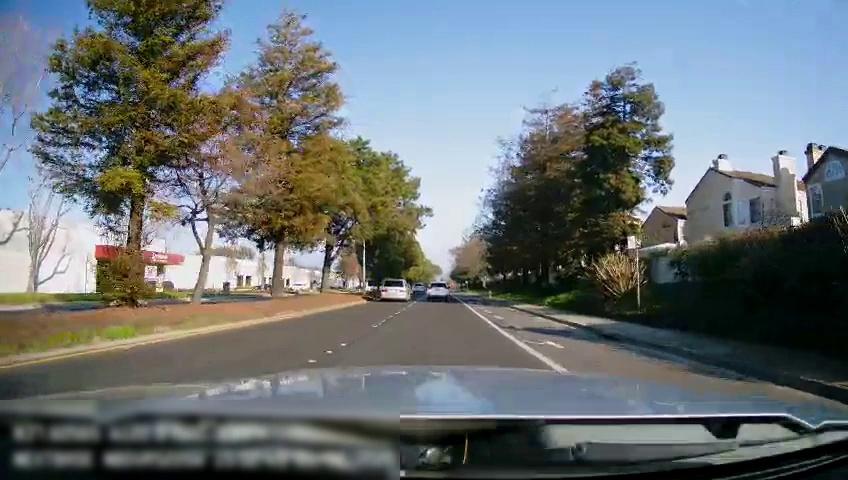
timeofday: Day
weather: Sunny
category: Drivable Space
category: Drivable Space
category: Vehicles | SUV
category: Vehicles | Van
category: Vehicles | SUV
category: Lanes | Alternate Lane
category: Lanes | Current Lane
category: Lanes | Current Lane
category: Traffic | Signs